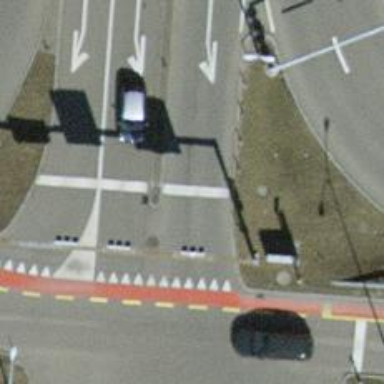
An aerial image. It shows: Road with traffic signals.